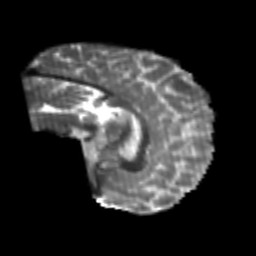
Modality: T2w
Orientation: sagittal
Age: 25
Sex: male
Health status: healthy
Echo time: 0.074 s